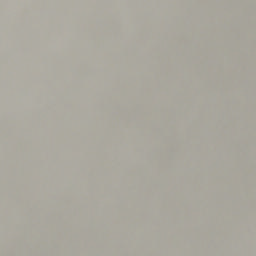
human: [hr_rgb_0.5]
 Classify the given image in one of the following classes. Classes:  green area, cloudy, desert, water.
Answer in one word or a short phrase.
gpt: cloudy